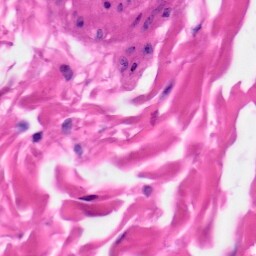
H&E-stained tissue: Skin